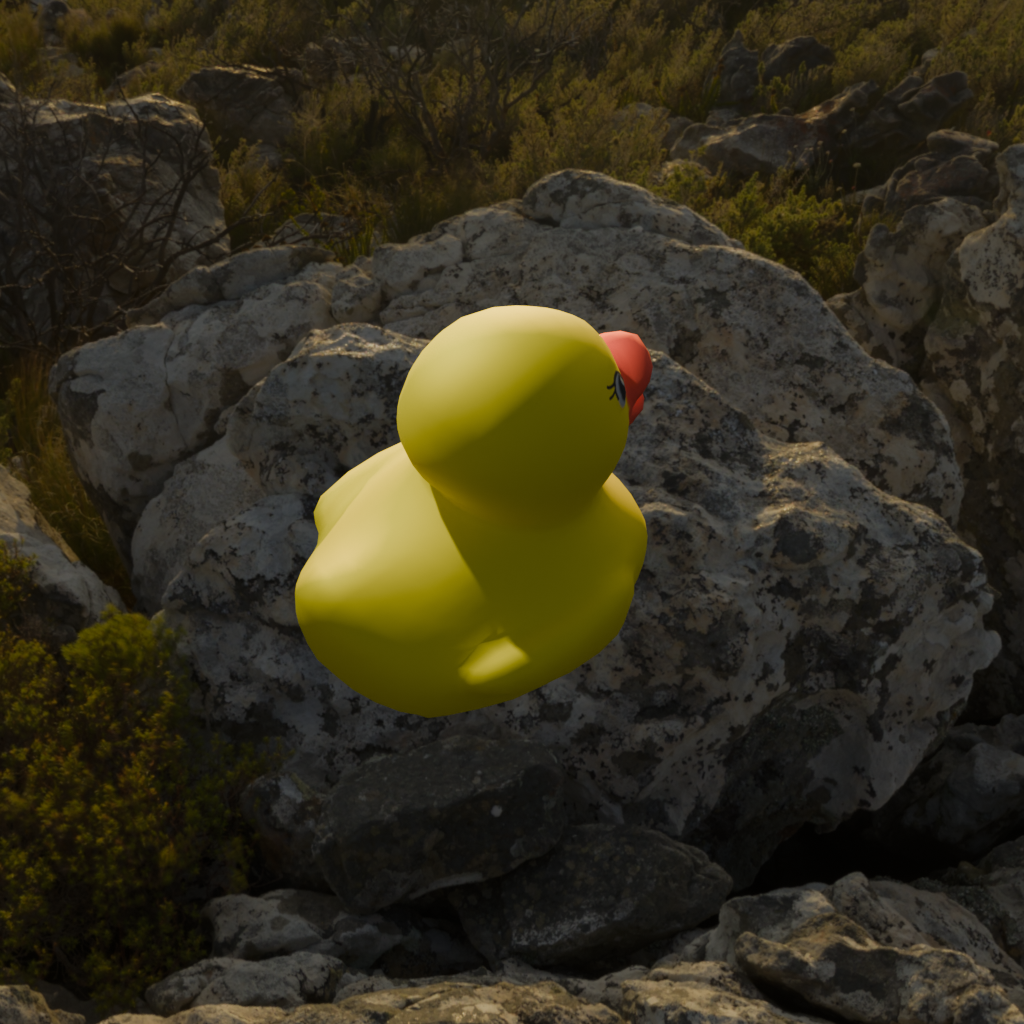
an image of a yellow rubber duck seen from <back_right_top> in a golden sunset over rocky mountains.